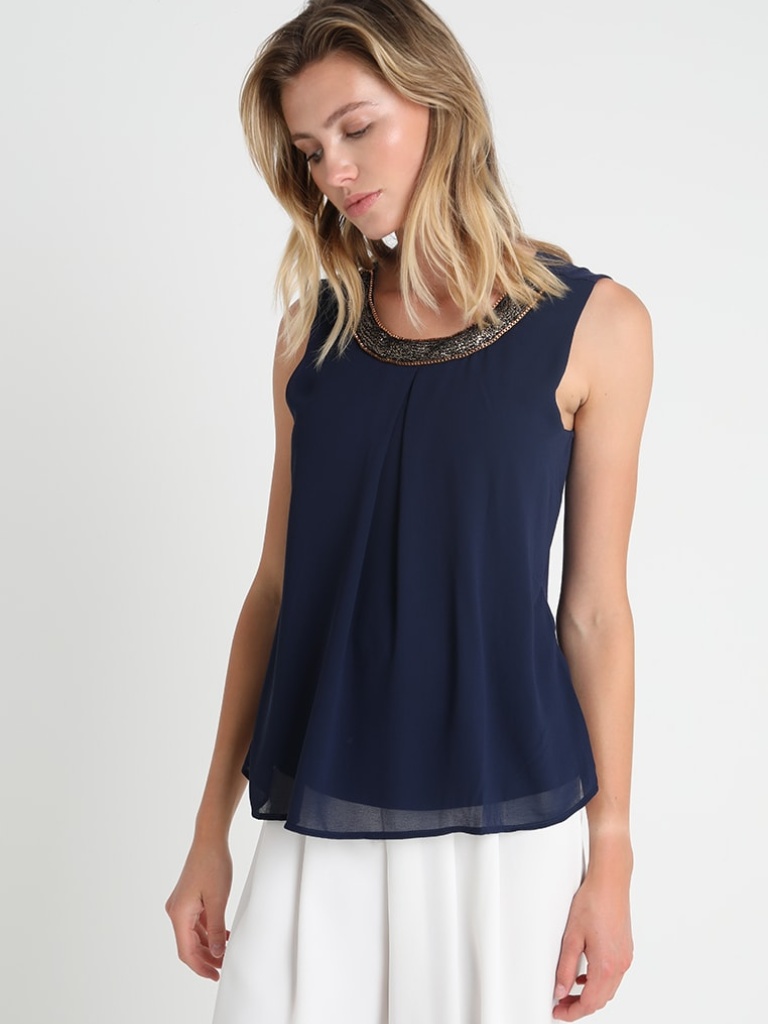
chiffon loose sleeveless hip length Untucked crew blouse